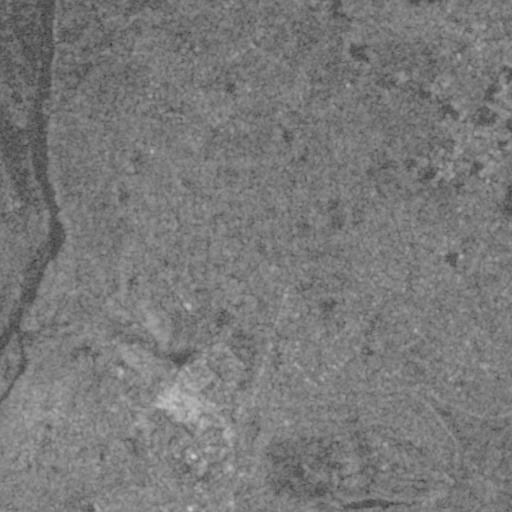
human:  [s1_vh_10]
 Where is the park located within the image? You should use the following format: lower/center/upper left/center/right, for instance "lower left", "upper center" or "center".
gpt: The park is located in the center right of the image.
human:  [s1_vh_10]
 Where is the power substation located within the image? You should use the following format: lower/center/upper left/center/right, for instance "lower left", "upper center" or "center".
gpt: The power substation is located in the lower left of the image.
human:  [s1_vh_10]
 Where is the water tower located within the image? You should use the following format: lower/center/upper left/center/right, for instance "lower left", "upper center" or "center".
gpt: The water tower is located in the center of the image.
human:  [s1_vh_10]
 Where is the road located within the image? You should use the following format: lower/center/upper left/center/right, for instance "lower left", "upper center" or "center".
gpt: There is no road in the image.

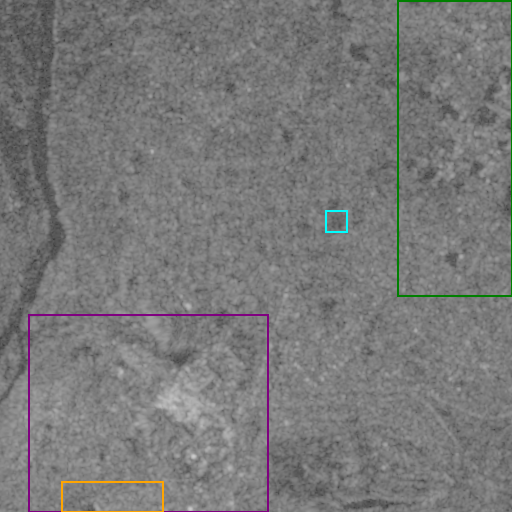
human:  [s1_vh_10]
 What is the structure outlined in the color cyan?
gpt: The structure outlined in cyan is a park.
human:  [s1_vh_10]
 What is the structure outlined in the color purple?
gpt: The structure outlined in purple is a power plant.
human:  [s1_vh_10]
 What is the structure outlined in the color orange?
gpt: The structure outlined in orange is a power substation.
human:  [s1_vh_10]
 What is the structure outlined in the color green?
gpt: The structure outlined in green is a quarry.
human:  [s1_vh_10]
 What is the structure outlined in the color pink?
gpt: There is no pink outline.